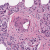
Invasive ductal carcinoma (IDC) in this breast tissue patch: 1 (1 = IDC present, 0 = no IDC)